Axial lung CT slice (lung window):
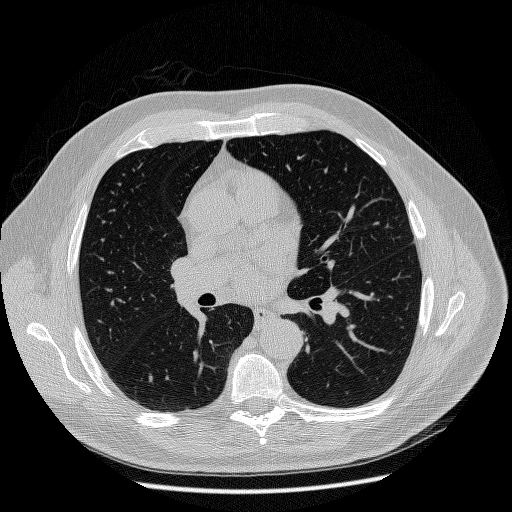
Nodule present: no